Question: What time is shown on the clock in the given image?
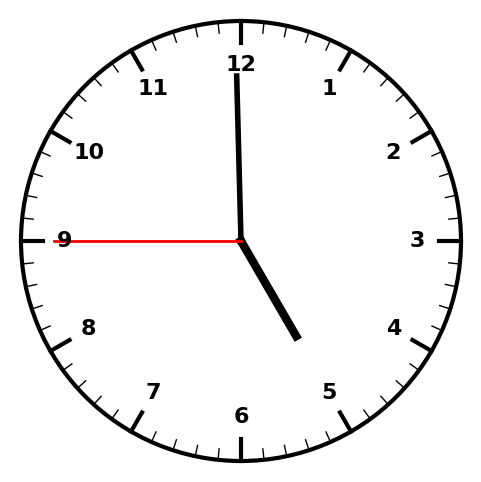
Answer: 04:59:45